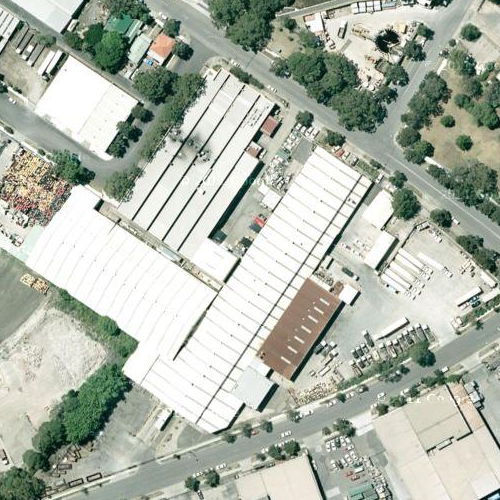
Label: sydney